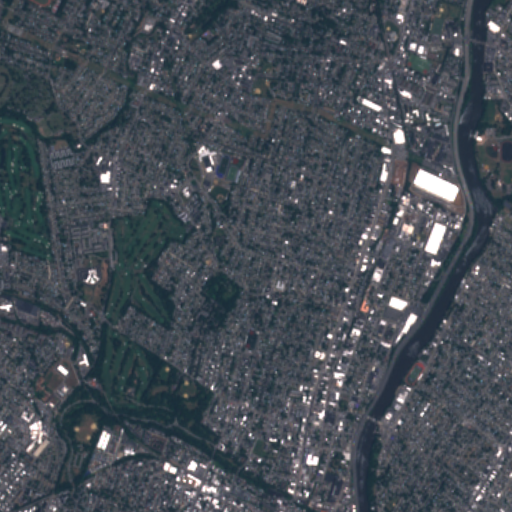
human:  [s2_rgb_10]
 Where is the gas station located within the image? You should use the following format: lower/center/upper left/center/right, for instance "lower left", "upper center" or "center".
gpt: The gas station is located in the lower right of the image.
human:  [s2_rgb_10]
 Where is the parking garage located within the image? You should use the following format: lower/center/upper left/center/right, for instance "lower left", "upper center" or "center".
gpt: The parking garage is located in the lower left of the image.
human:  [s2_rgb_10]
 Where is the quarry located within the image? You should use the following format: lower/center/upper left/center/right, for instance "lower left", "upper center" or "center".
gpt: There is no quarry in the image.